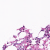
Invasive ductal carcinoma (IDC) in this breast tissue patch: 0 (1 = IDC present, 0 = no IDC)